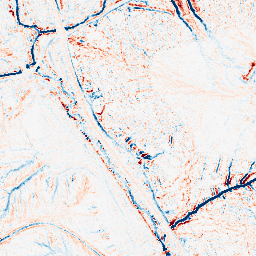
Category: edge_preserving
Decomposition family: median
Decomposition parameters: size: 7
Upsampling method: quadratic
Upsampling parameters: scale: 4
Upsampling scale: 4